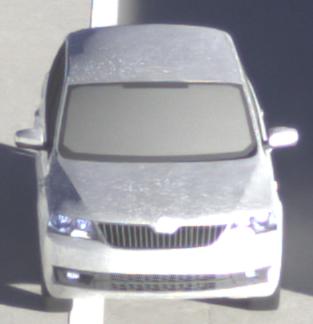
Make: Skoda
Model: Rapid Spaceback 1.2 TSI
Detailed model: Rapid Spaceback
Model produced from: 2013/10
Model produced until: 2015/04
Doors: 5
Color: white
Road condition: dry road
Daytime: sunrise or sunset
Contrast: high contrast